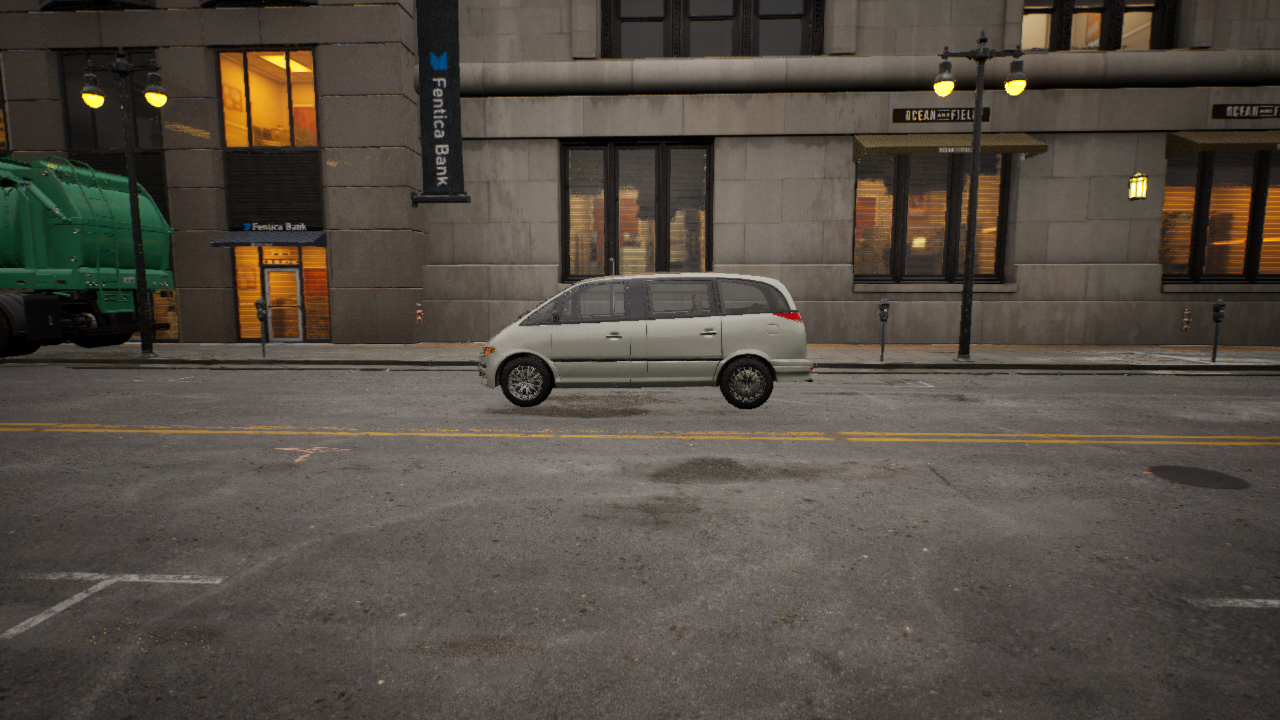
Venue: downtown
Lighting: golden hour
Vehicle rig: minivan